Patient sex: M
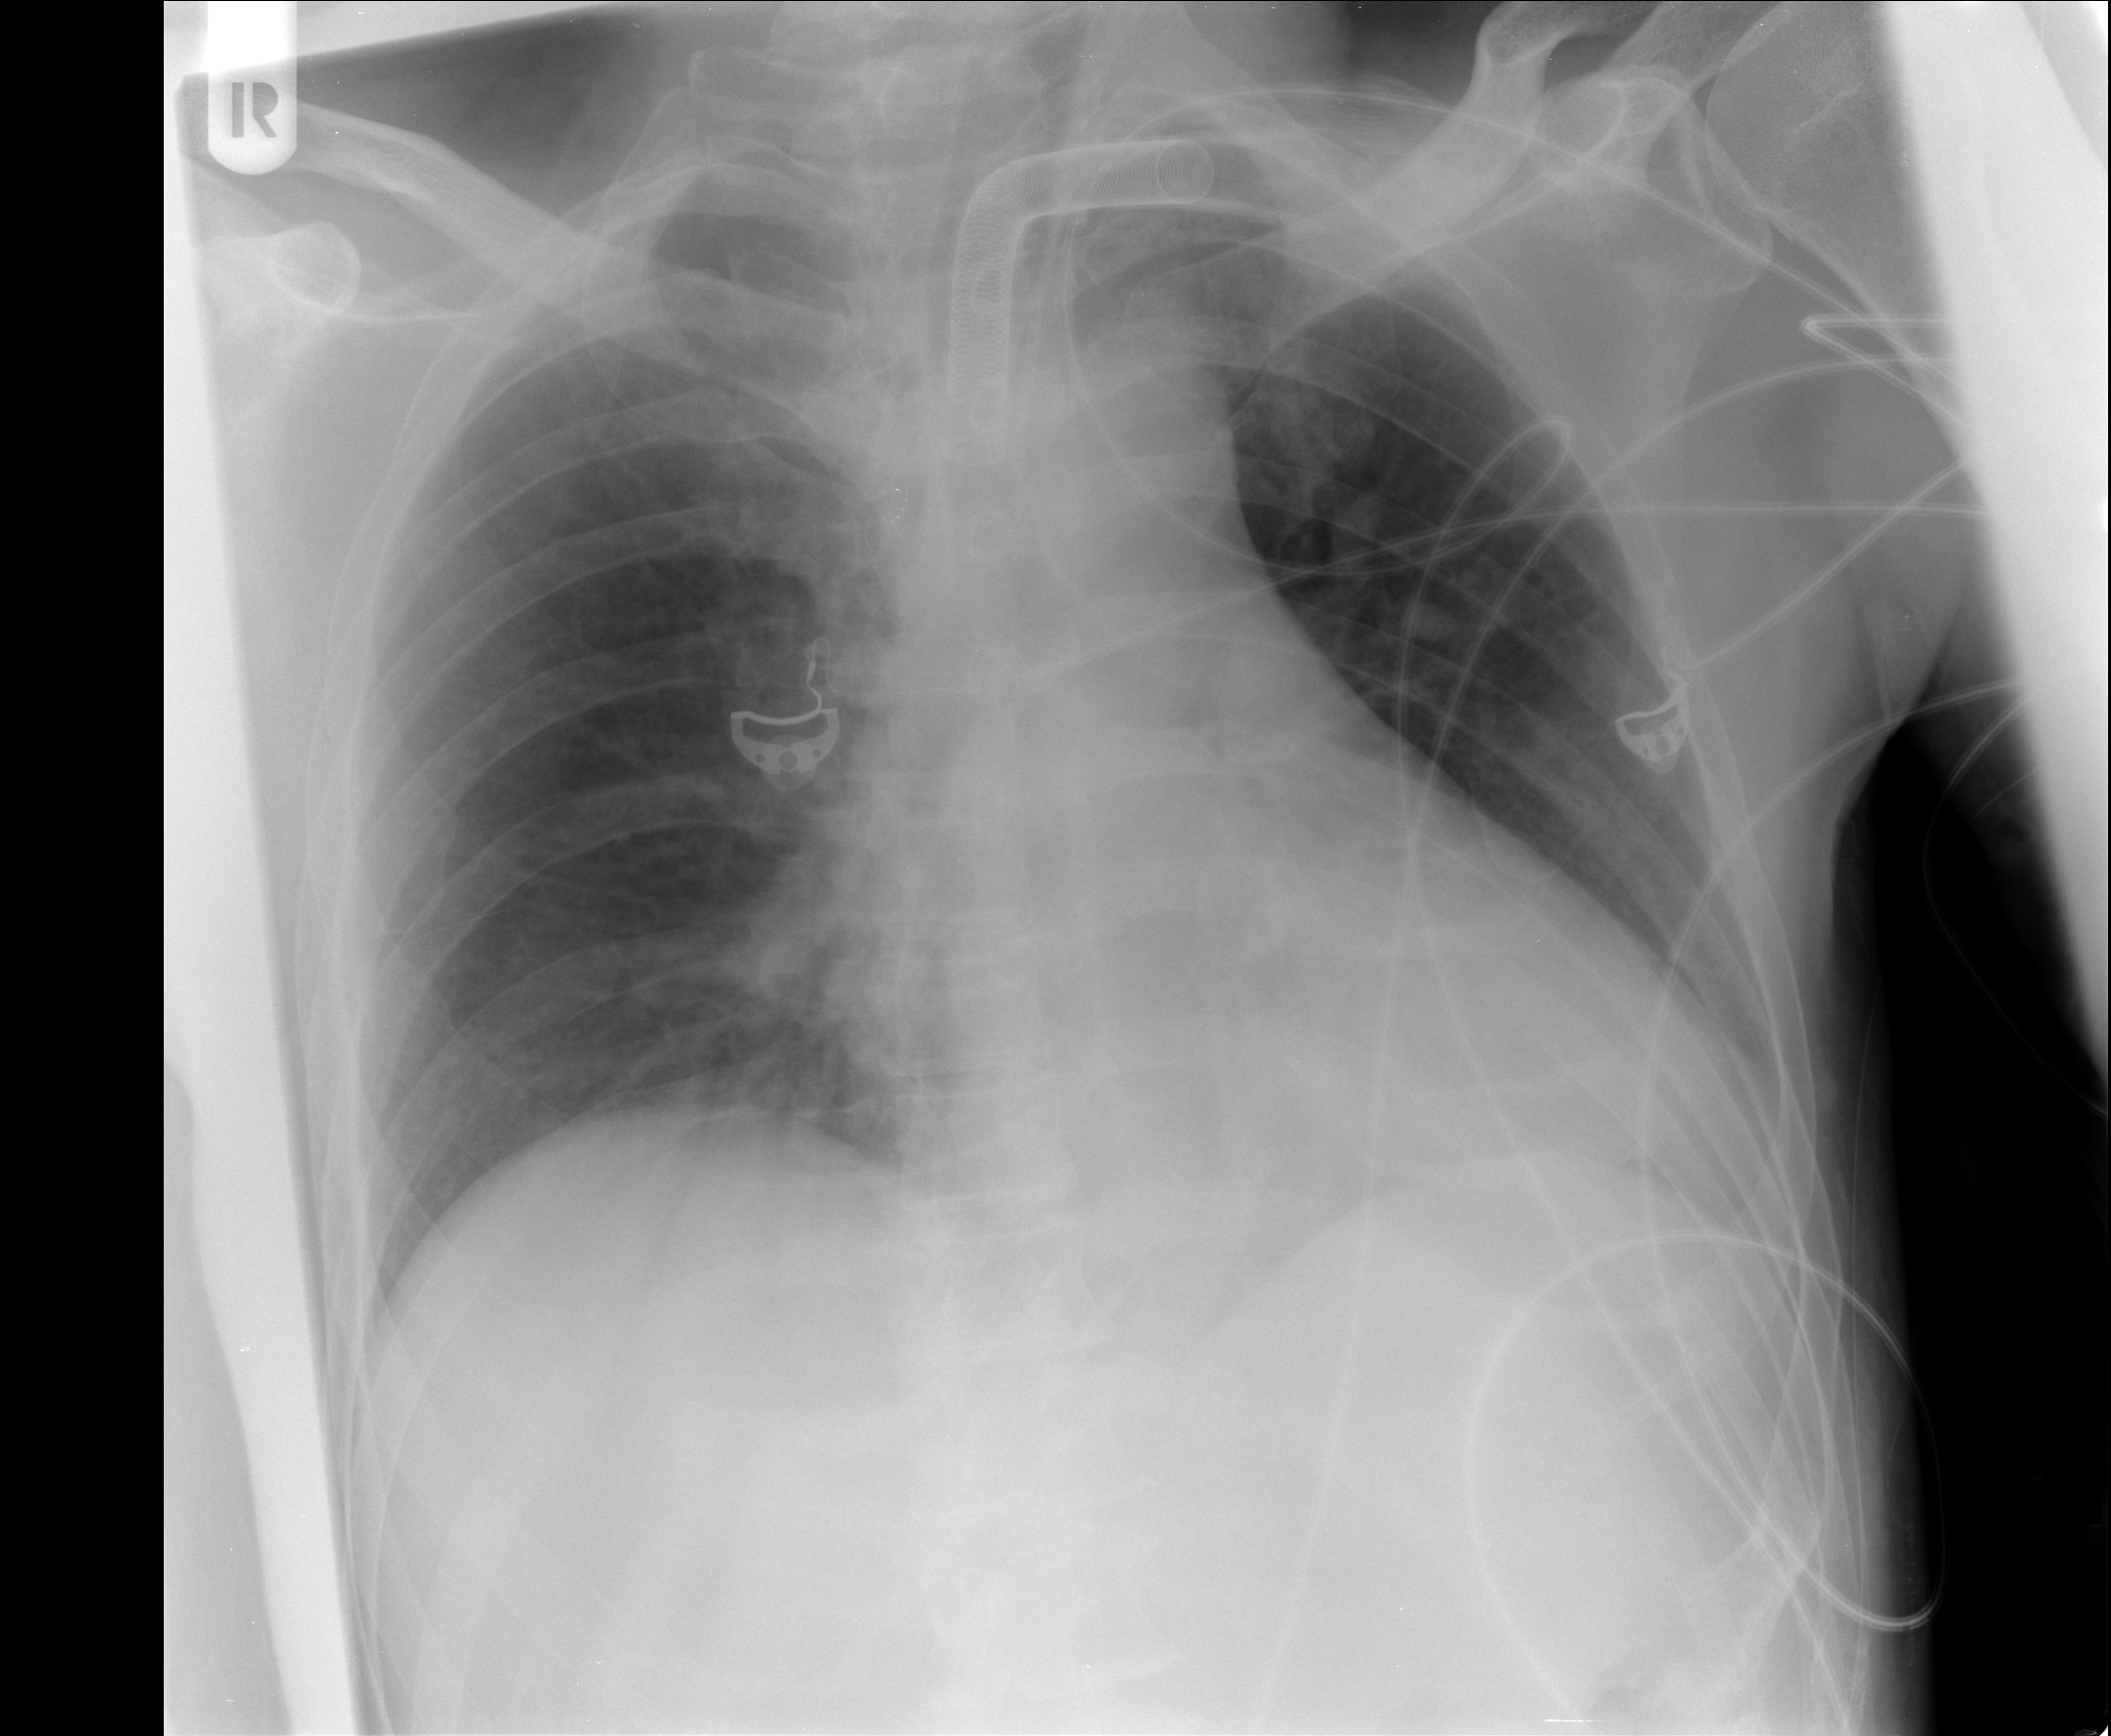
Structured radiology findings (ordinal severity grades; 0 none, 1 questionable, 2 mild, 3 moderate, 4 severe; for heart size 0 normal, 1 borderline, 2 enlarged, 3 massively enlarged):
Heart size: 0
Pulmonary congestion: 2
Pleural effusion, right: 0
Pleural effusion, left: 0
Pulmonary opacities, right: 2
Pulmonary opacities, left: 0
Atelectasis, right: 1
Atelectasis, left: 1